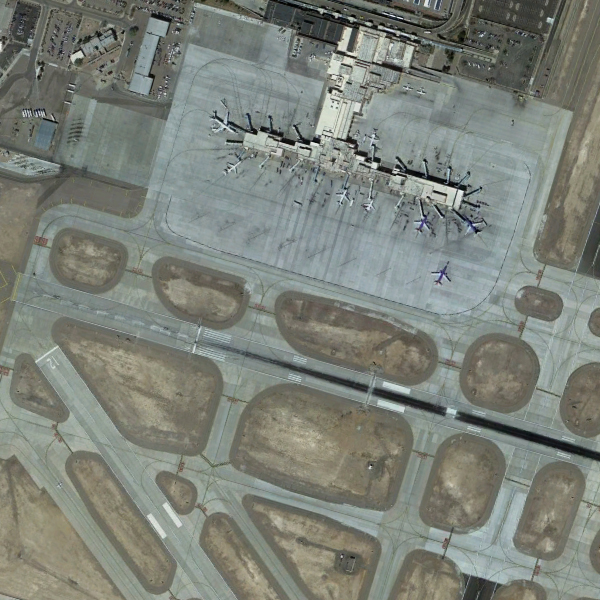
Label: Airport